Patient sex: M
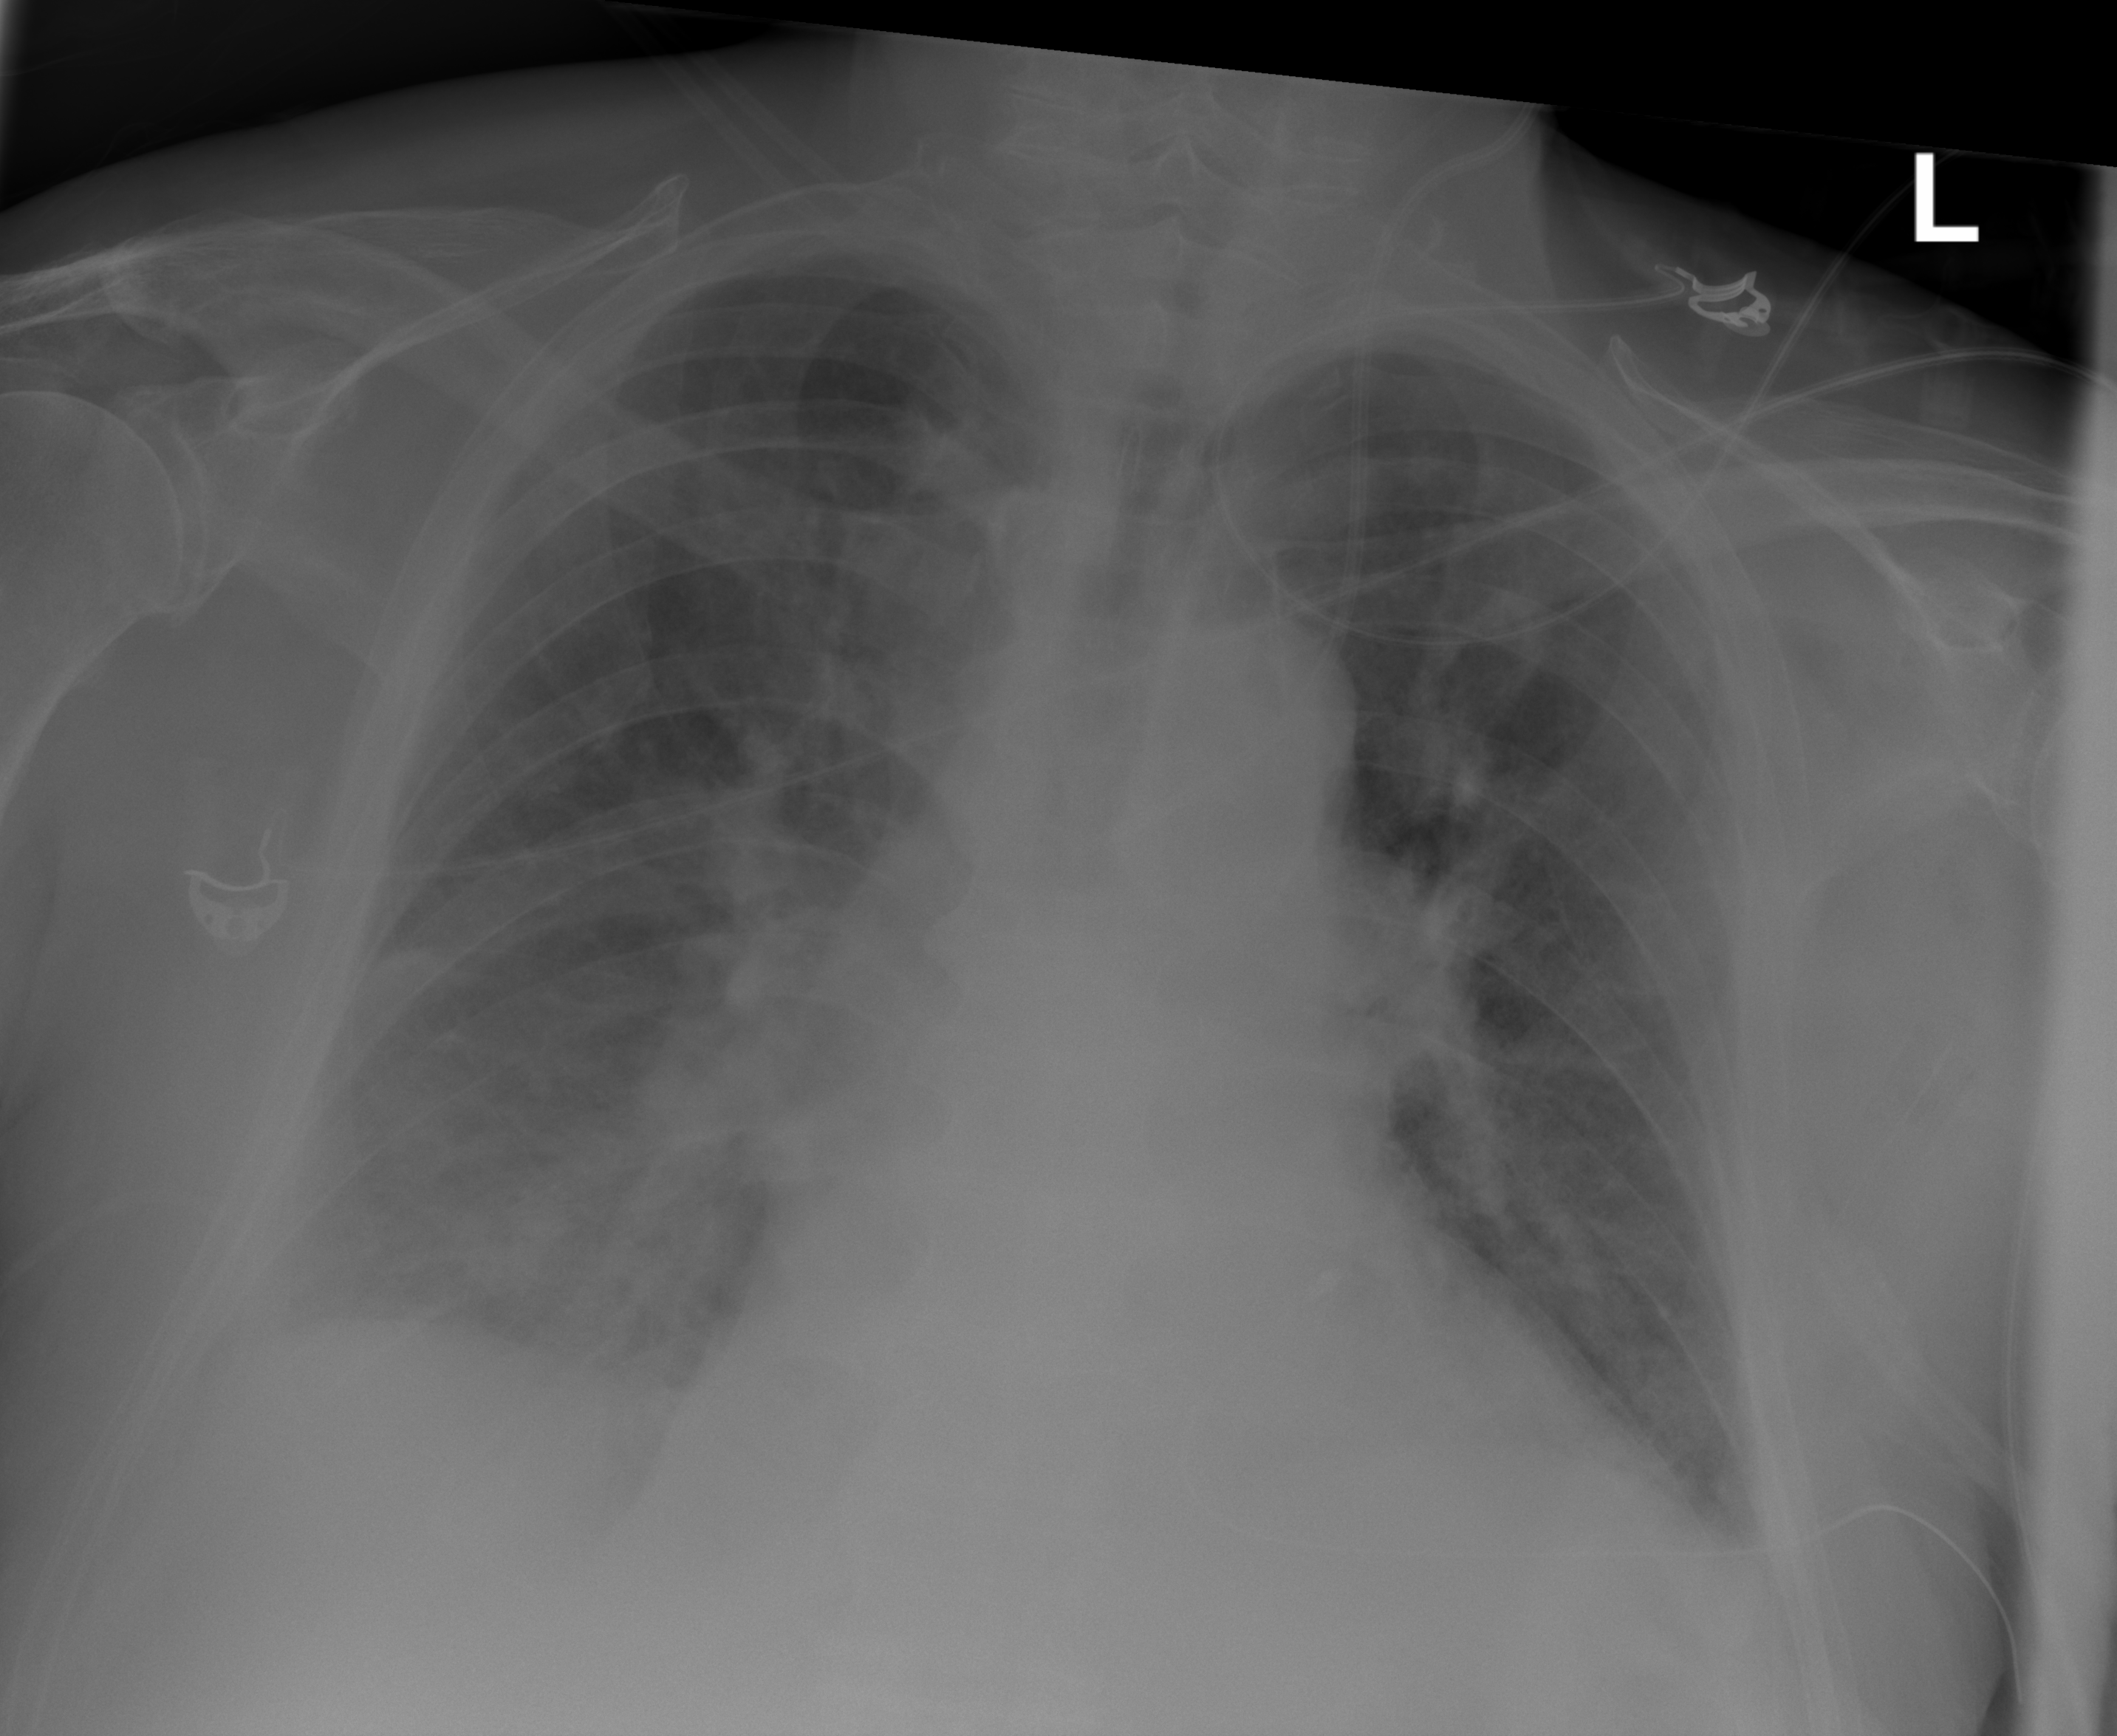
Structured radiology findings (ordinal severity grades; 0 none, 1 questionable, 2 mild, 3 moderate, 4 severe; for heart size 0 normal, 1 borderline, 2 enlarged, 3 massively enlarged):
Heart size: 2
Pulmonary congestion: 2
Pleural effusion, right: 2
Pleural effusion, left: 2
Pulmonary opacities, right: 3
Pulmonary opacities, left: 2
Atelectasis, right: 2
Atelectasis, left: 2